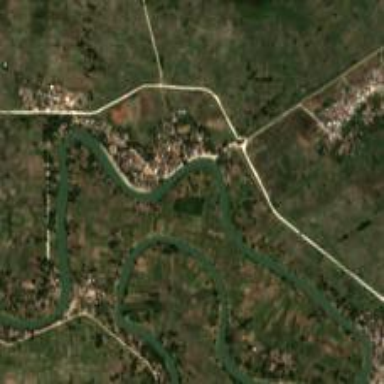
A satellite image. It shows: Village.